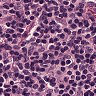
Metastatic tissue present: no